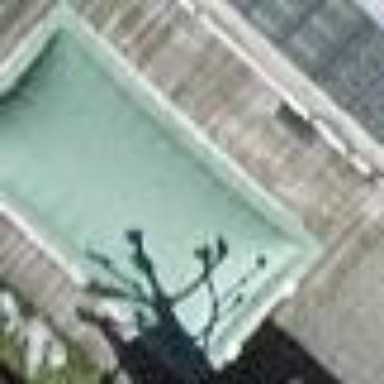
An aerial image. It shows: Swimming pool located in leisure land.